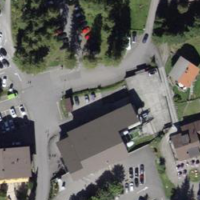
EUNIS habitat code: 54
Species observed at this site:
Astrantia major
Rubus saxatilis
Sorbus aucuparia
Erithacus rubecula
Pica pica
Regulus ignicapilla
Motacilla alba
Passer montanus